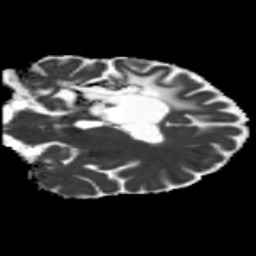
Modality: MD
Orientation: coronal
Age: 31
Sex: female
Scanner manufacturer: siemens
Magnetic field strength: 3 T
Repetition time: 5.25 s
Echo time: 0.08 s